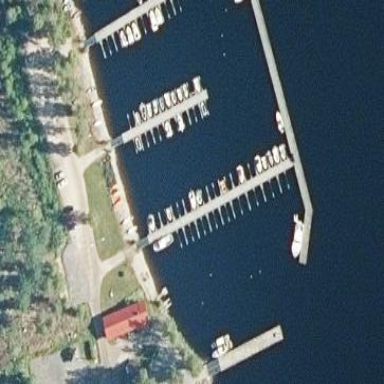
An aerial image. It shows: Marina on leisure land.